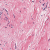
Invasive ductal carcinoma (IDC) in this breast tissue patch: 0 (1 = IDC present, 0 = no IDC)